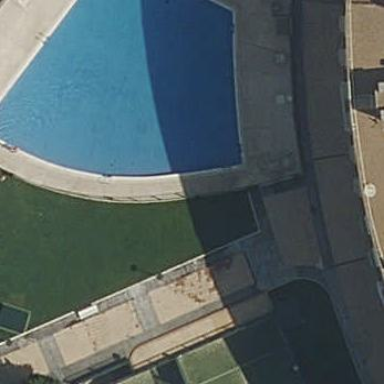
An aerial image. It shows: Swimming pool located in leisure land.